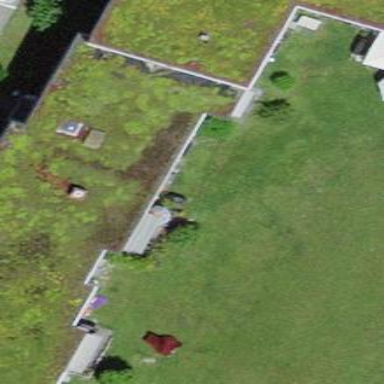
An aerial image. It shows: Apartment building with flat roof covered in grass.